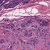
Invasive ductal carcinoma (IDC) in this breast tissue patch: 0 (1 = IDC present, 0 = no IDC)